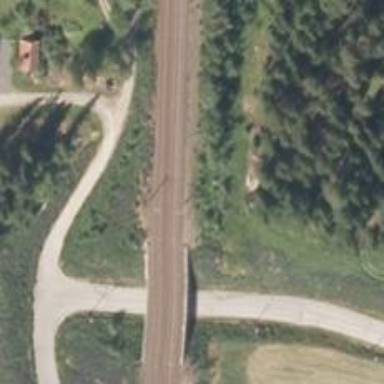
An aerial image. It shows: Bridge carrying railway with continuous electrified contact lines.